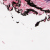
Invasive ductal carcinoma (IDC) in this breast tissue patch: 0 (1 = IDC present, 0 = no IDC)